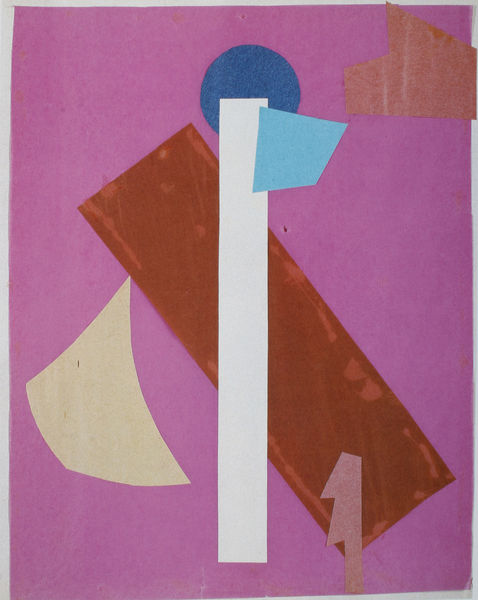
Titel: Illustration zu "Der Universale Krieg" von Alexej Krutschonych
Künstler: Olga Rosanowa
Standort: Genf
Institution: Musée d'Art et d'Histoire
Schlagwörter: blau, gemälde, weiß, gelb, braun, grau, hintergrund, rot, rahmen, rosa, kreis, hellblau, segel, stab, mast, segelschiff, abstrakt, modern, farbe, formen, lila, linien, dunkelblau, collage, pink, rechteck, form, zacken, viereck, russisch, blus, gebl, schnipsel, kompositio